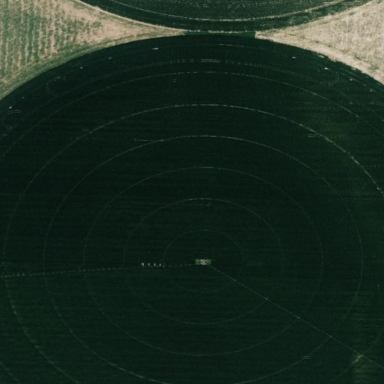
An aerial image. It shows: Farmland with center pivot irrigation system.